Question: Hi i want to bind button with other listView.Item. What i want is to have something like we have on stackoverflow.
But i have problem with having increasing/decreasing value. I have event Click but i dont knew how to get corresponding item on list and increase/decrease value.

'''
<DataTemplate>
<StackPanel Orientation="Vertical">
<StackPanel Orientation="Horizontal">
<Label Width="706" Height="75" Content="{Binding feedback}"/>
<StackPanel Orientation="Vertical">
<Button Name="buttonUp" Content="^" Command="{Binding upVoteCommand}" />
<Label HorizontalContentAlignment="Center" Width="50" Content="{Binding grade}"/>
<Button Name="buttonDown" Content="v" Command="{Binding upVoteCommand}"/>
</StackPanel>
</StackPanel>
<Label>-</Label>
</StackPanel >
'''
EDIT
'''
class A {
public string feedback {
get;
set;
}
public int grade {
get;
set;
}
private ICommand _upVoteCommand;
private ICommand _downVoteCommand;
public ICommand upVoteCommand {
get {
return _upVoteCommand;
}
set {
_upVoteCommand = value;
}
}
public ICommand downVoteCommand {
get {
return _downVoteCommand;
}
set {
_downVoteCommand = value;
}
}
}
'''
EDIT I used this button.Commmand but still it not working. I dont knew what to do with this commands.
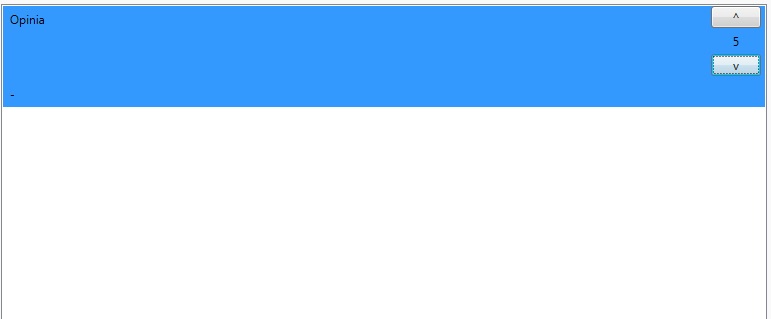
Answer: RoutedEvents don't work so easily with 'DataTemplates', because you don't have a code behind where your event code could be placed. <URL> property and remove the Click handler in your DataTemplate.
[EDIT]
Small example of a possible Viewmodel for one entry in the list, which can be up or downvoted.
'''
class MyEntryViewModel : INotifyPropertyChanged
{
public MyEntryViewModel()
{
UpVoteCommand = new DelegateCommand(OnUpVoteCommand);
}
public int Votes
{
get {return mVotes;}
set {mVotes = value; RaiseProperty("Votes");}
}
public ICommand UpVoteCommand
{
get; private set;
}
void OnUpVoteCommand(object aParameter)
{
Votes++;
}
}
'''
i left the implementation of INotifyPropertyChanged and the down vote command for sake of simplicity.